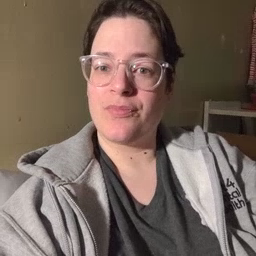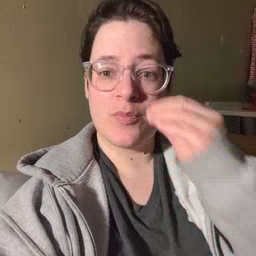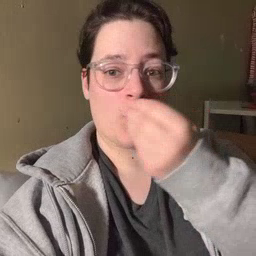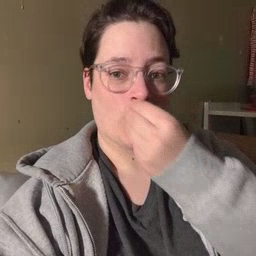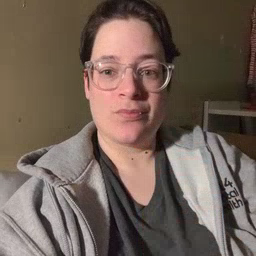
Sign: flower